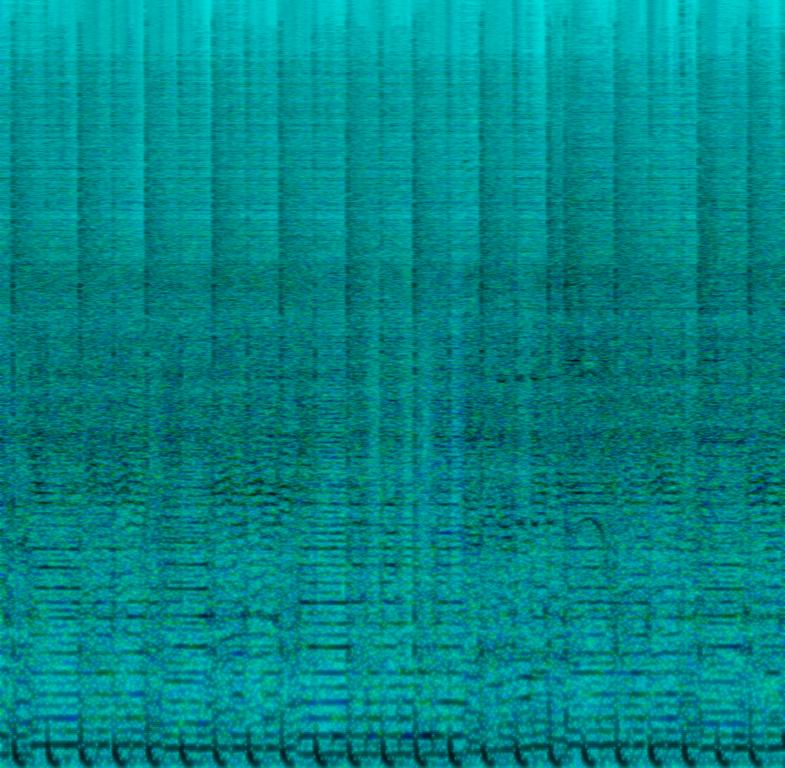
This hard rock song features a male voice singing the main melody. The song starts with a distortion guitar playing a riff. The percussion plays a simple beat in common time. Once the voice starts singing, the guitars play power chords using down strokes. The bass follows the root notes of the chords. The mood of this song is happy. This song can be played in a car chase sequence in a movie.